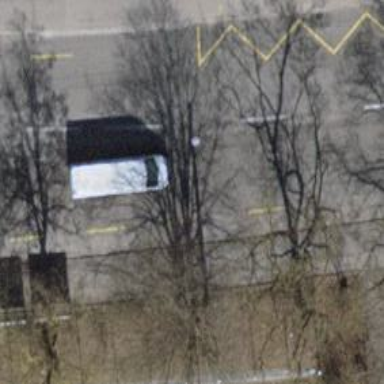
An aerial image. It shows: Trolleybus stop position for public transport.